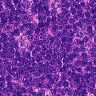
Metastatic tissue present: no